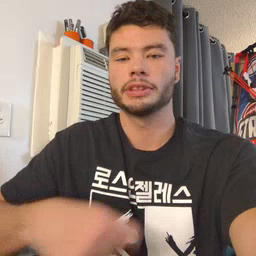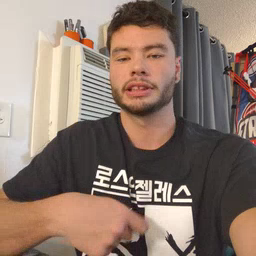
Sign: zipper